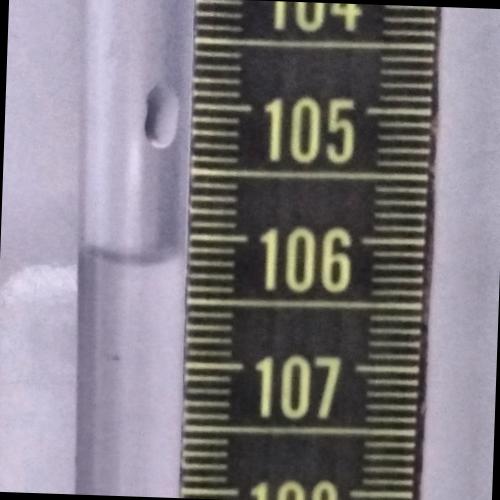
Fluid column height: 106.2 cm